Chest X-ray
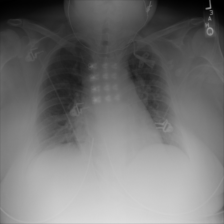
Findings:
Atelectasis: negative
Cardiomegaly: negative
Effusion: negative
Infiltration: negative
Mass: negative
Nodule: negative
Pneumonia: negative
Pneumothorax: negative
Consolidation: negative
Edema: negative
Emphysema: negative
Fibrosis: negative
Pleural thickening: negative
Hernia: negative